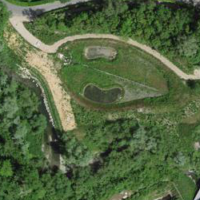
EUNIS habitat code: 52
Species observed at this site:
Enallagma cyathigerum
Echinops sphaerocephalus
Achillea millefolium